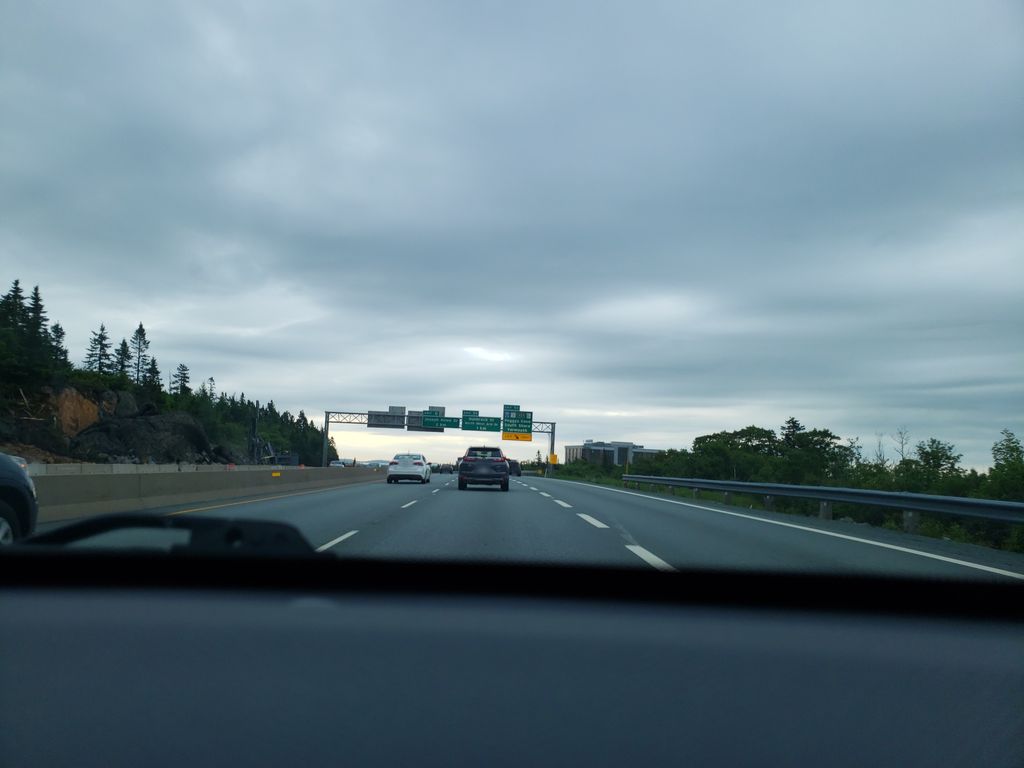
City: halifax